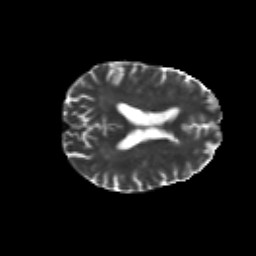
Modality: T2w
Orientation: axial
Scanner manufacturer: siemens
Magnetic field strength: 3 T
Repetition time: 6.8 s
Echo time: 0.093 s